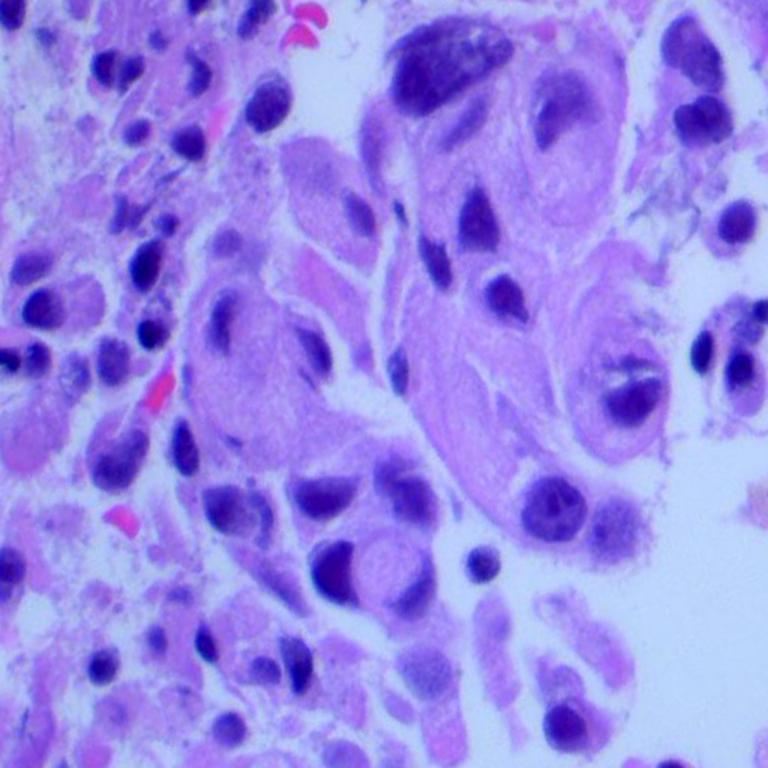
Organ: lung
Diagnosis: adenocarcinomas